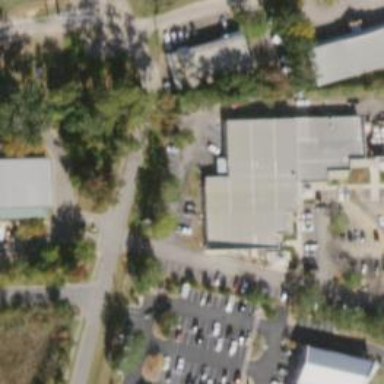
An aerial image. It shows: Commercial building.